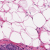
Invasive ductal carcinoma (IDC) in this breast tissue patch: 0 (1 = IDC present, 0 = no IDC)